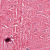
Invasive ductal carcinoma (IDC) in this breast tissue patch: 0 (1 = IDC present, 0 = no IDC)